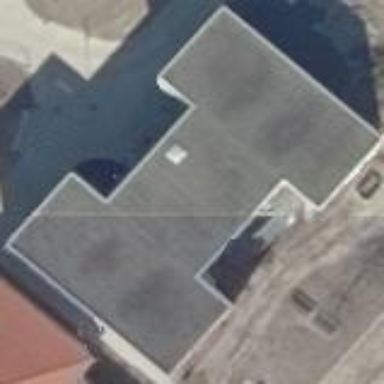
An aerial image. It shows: School building.